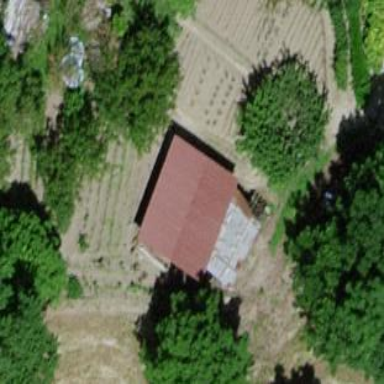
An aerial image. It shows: Shed building.